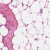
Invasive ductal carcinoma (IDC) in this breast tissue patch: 0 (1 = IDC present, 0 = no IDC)